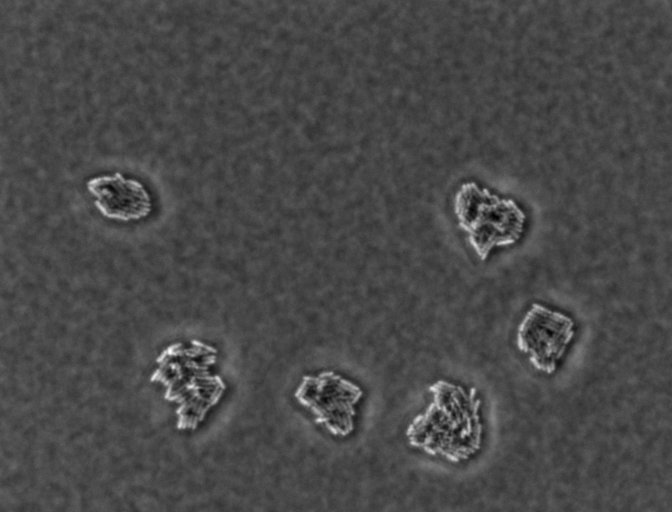
Escherichia coli 1612